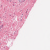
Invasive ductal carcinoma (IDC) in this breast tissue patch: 0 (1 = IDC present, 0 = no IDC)